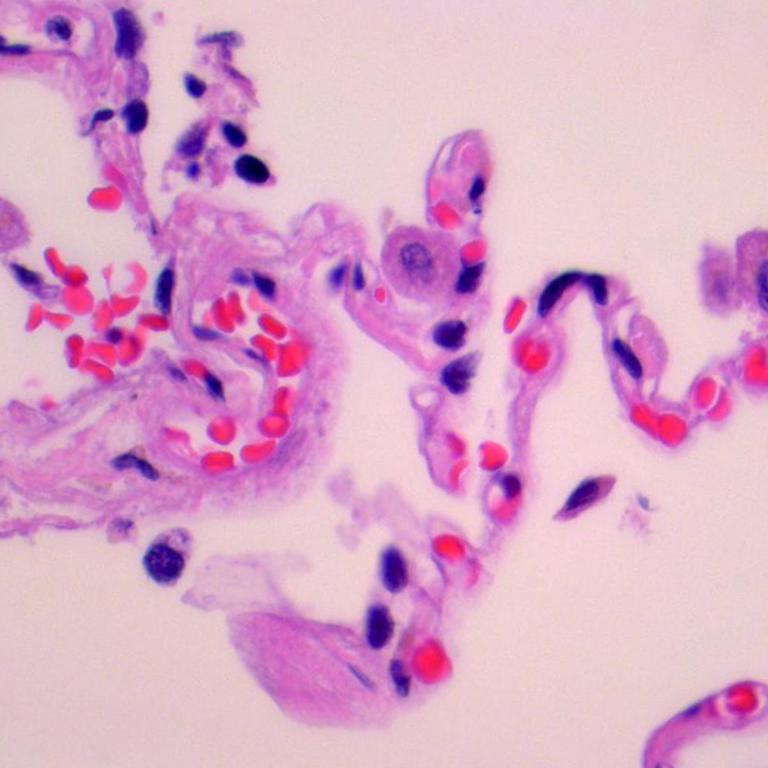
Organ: lung
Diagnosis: benign